Question: I get a input frame stream through a socket, it is a mono 32-bit IEEE floating point PCM stream sampled at 16 kHz.
I get this with the following code : <URL>
With Audacity i can visualize this and i see a regular cuts between my audio flux:

'''
var audioCtx = new(window.AudioContext || window.webkitAudioContext)();
var audioBuffer = audioCtx.createBuffer(1, 256, 16000);
var BufferfloatArray;
var source = audioCtx.createBufferSource();
source.buffer = audioBuffer;
var gainNode = audioCtx.createGain();
gainNode.gain.value = 0.1;
gainNode.connect(audioCtx.destination);
source.connect(gainNode);
source.start(0);
'''
---
'''
socket.on('audioFrame', function(raw) {
var context = audioCtx;
BufferfloatArray = new Float32Array(raw);
var src = context.createBufferSource();
audioBuffer.getChannelData(0).set(BufferfloatArray);
src.buffer = audioBuffer;
src.connect(gainNode);
src.start(0);
});
'''
I think it is because of the sample rate of my raw buffer (16000) is different of the sample rate of my Audio context (44100), what do you think ?
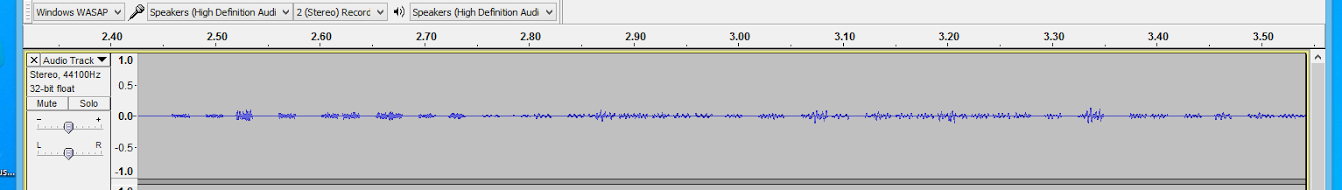
Answer: This is not a sample rate problem, because the 'AudioBufferSourceNode' resamples the audio to the 'AudioContext''s rate when playing.
What you should do here, is to have a little queue of buffers you feed using the network, and then, play your buffers normally like you do, but from the buffer queue, taking extra care to schedule them (using the first parameter of the 'start' method of the 'AudioBufferSourceNode') at the right time, so that the end of the previous buffer is exactly the start of the next one. You can use the 'AudioBuffer.duration' parameter to achieve this ('duration' is in seconds).